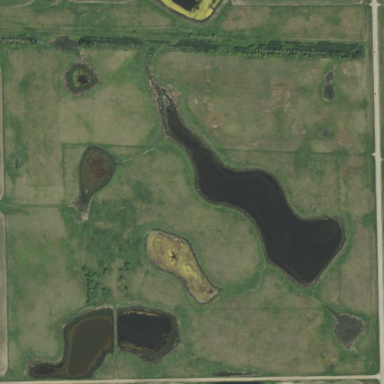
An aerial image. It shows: Nature reserve known as Waterfowl Production Area.